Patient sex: M
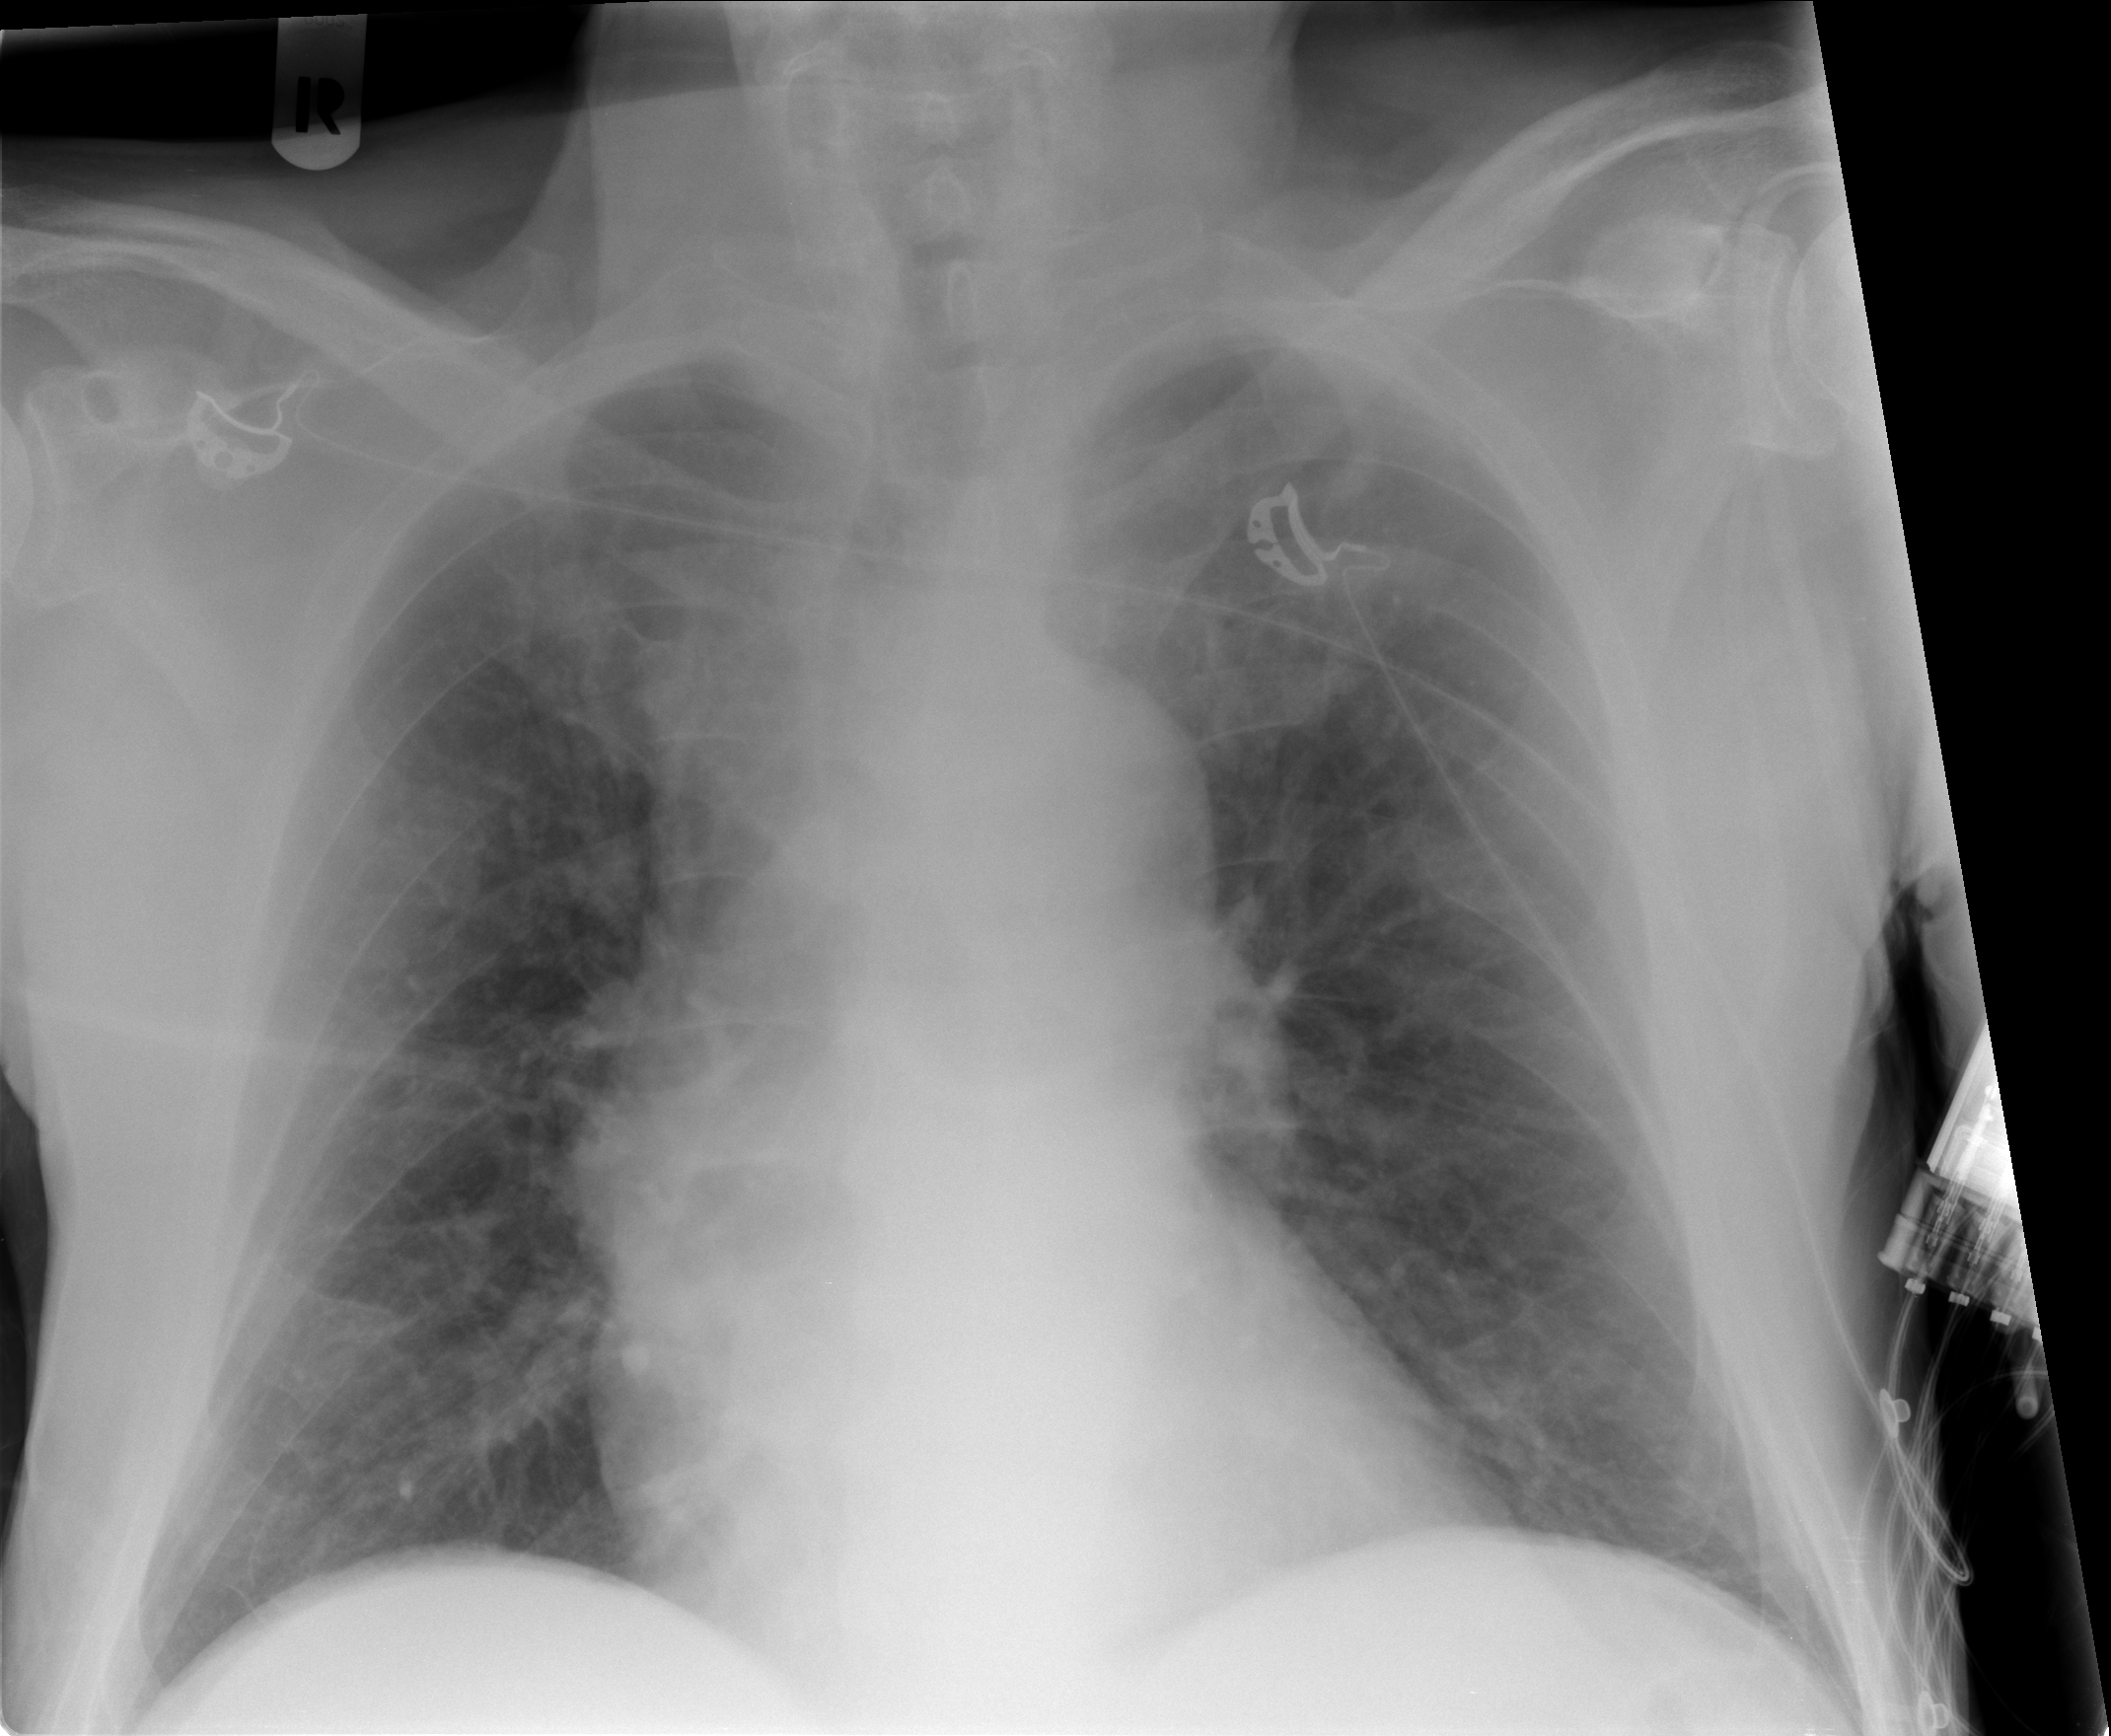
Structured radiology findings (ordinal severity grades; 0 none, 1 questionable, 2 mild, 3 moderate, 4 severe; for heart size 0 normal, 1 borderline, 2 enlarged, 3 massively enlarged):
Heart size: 0
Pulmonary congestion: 1
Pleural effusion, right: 0
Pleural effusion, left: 0
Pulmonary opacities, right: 0
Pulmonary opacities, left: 0
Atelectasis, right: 0
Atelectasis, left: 0